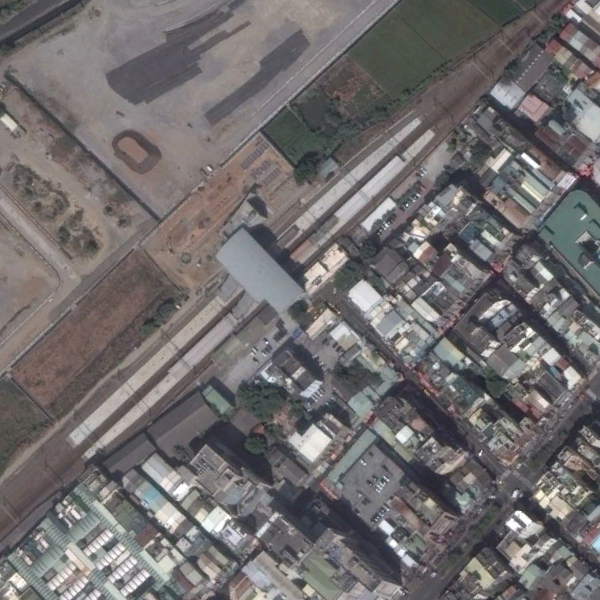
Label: RailwayStation